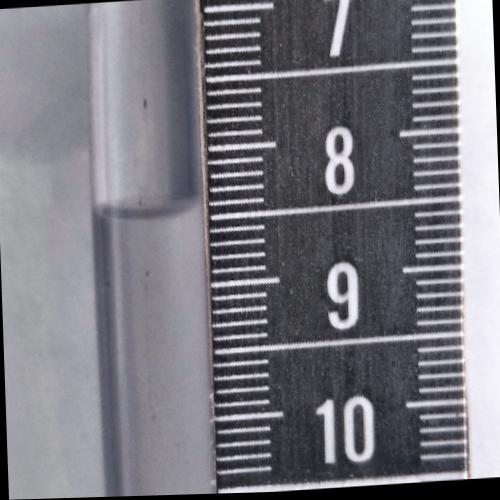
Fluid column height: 8.4 cm